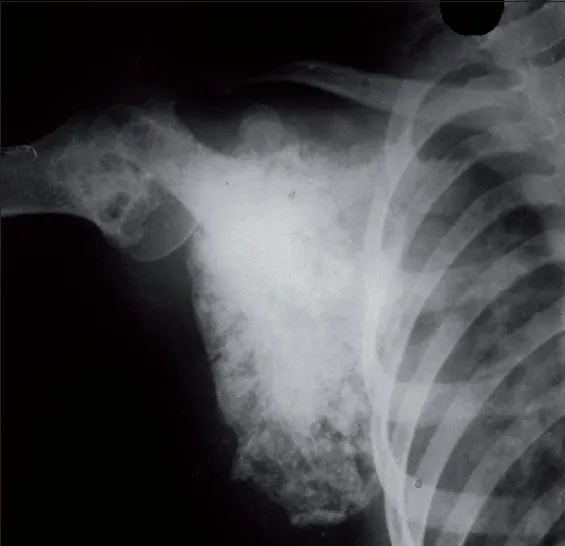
Radiograph of right shoulder showing extensive sclerosis of the lesion after chemoradiation.
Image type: radiology (x_ray)